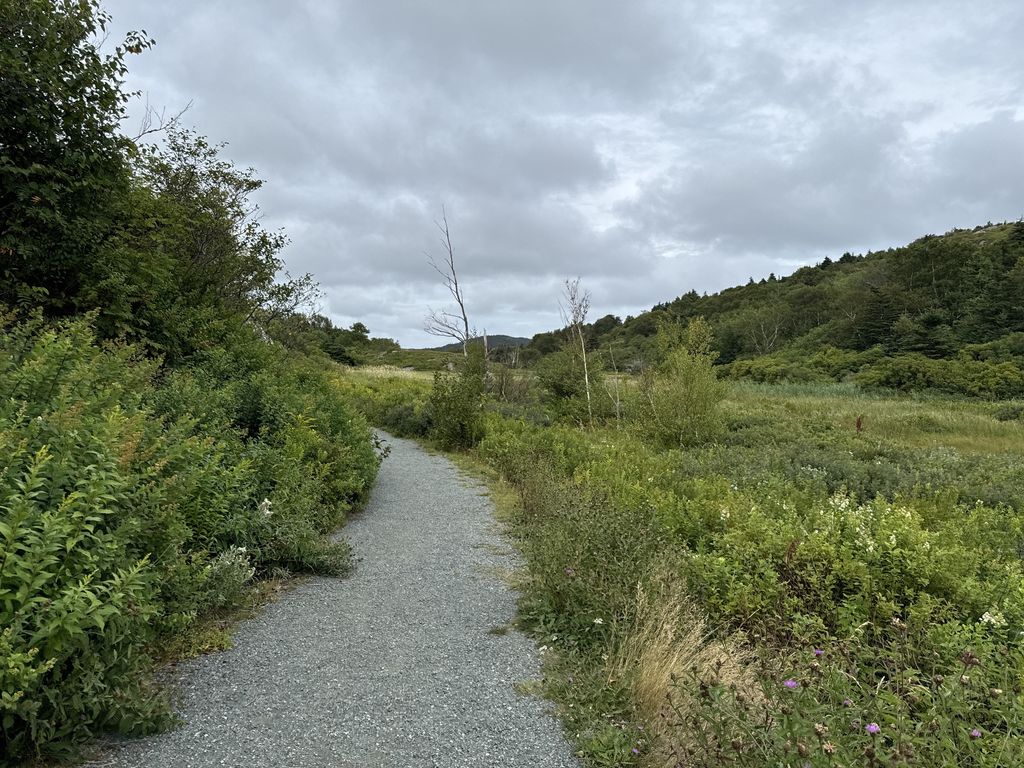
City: st_johns